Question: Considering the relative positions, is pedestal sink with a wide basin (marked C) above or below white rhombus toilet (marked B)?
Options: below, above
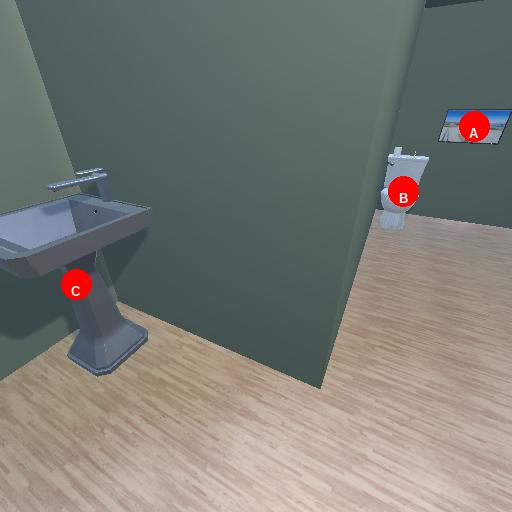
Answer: below